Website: apple-inc
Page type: receipt
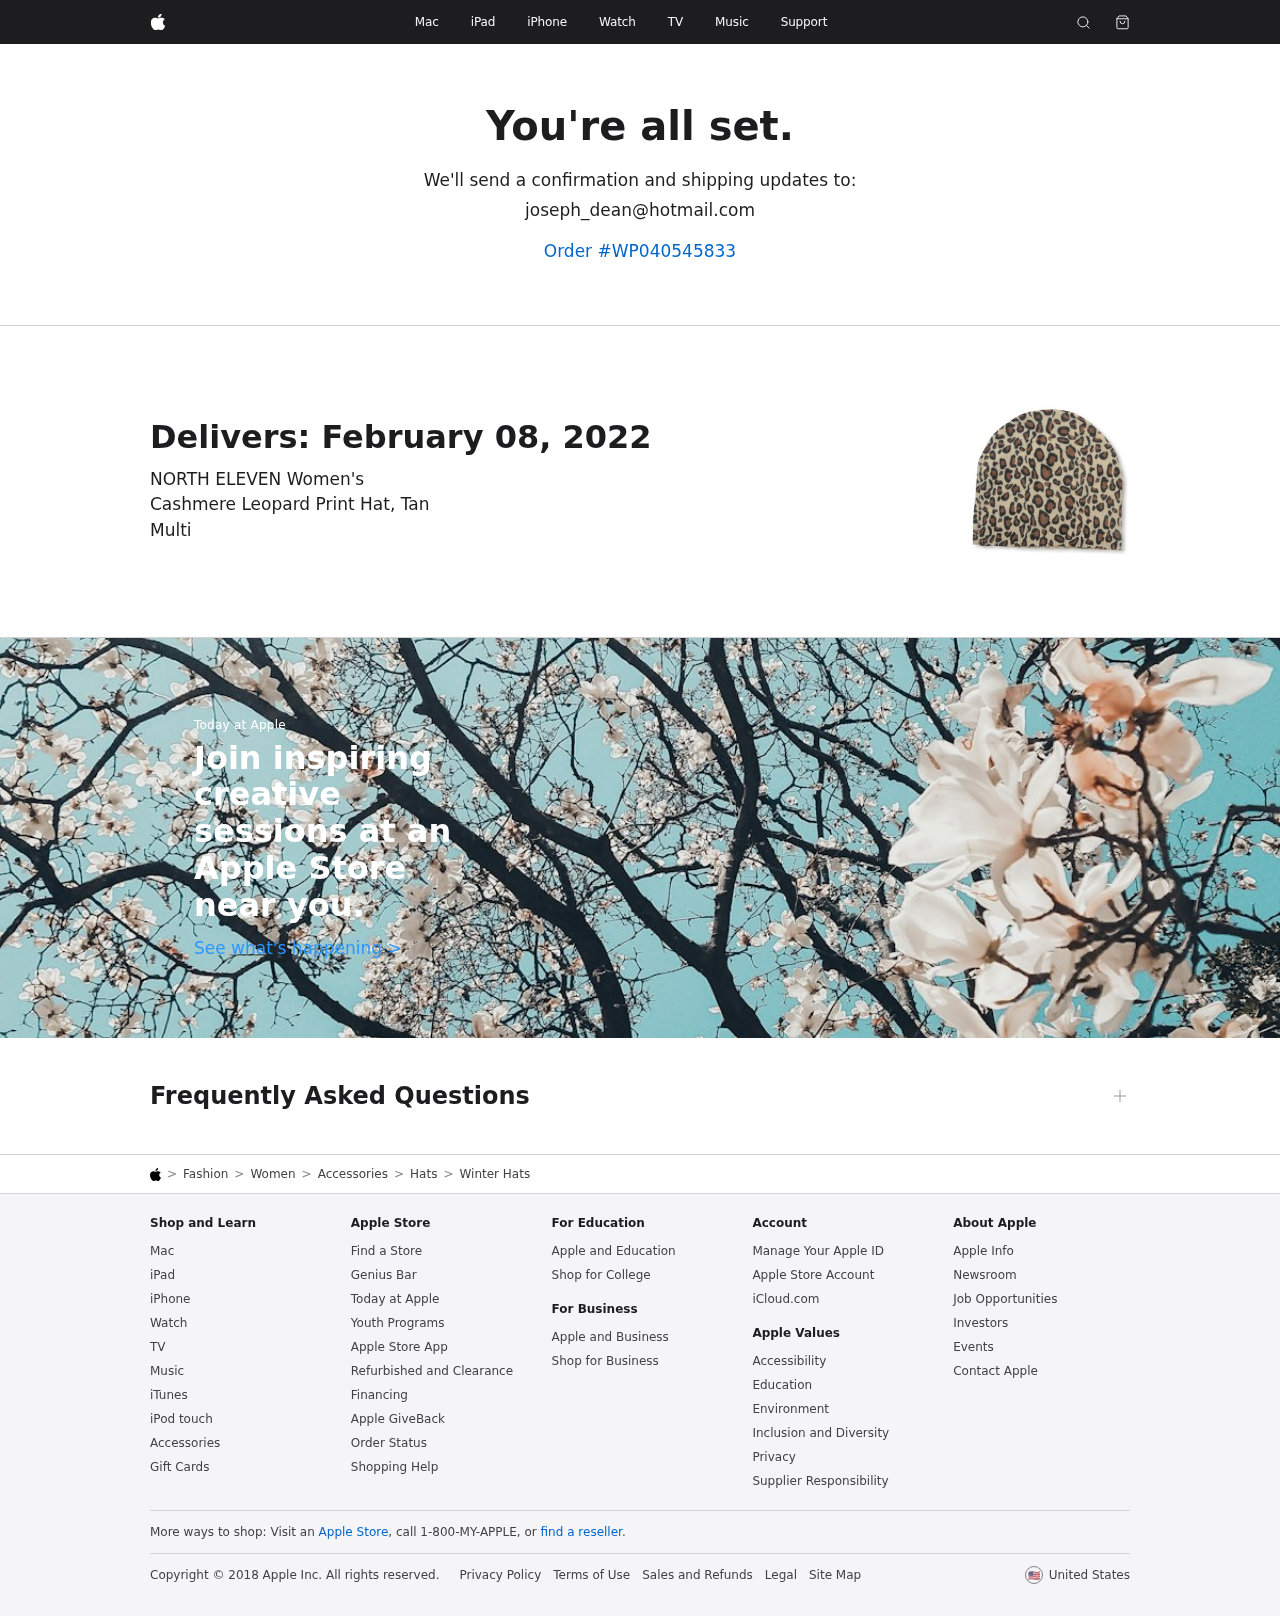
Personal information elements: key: PII_EMAIL
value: joseph_dean@hotmail.com
Product elements: key: PRODUCT1_BREADCRUMB
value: Fashion
Women
Accessories
Hats
Winter Hats
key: PRODUCT1_NAME
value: NORTH ELEVEN Women's Cashmere Leopard Print Hat, Tan Multi
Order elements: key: ORDER_ID
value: Order #WP040545833
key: ORDER_DELIVERY_DATE
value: February 08, 2022